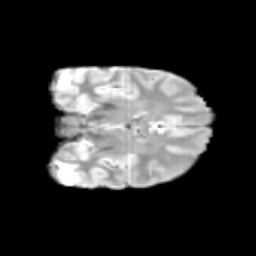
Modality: T2w
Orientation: coronal
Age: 14
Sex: female
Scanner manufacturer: siemens
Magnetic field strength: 3 T
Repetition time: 3.8 s
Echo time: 0.07 s